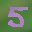
Label: 5